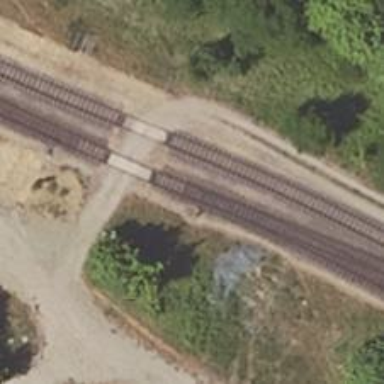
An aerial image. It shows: Railway switch.